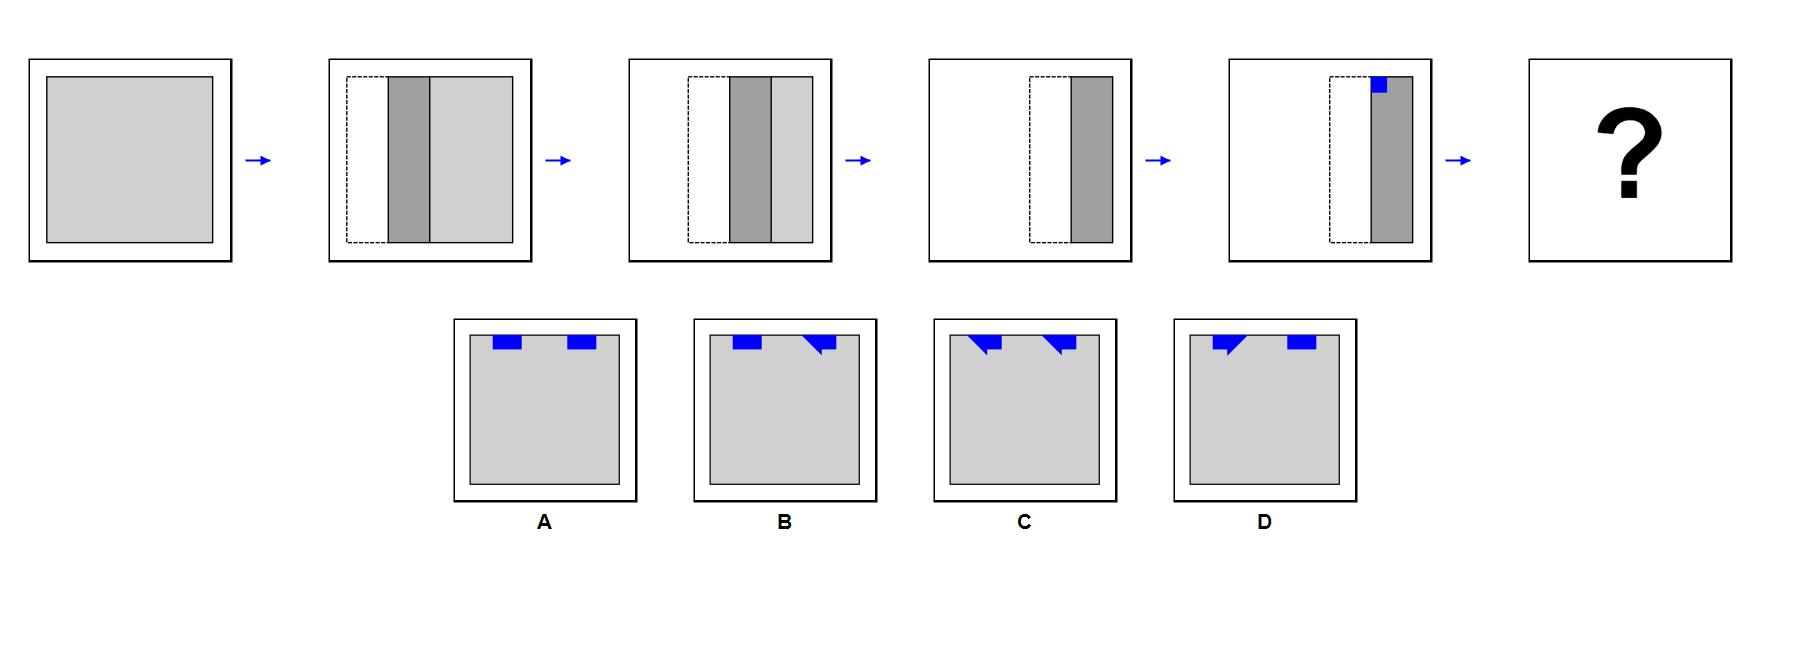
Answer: A